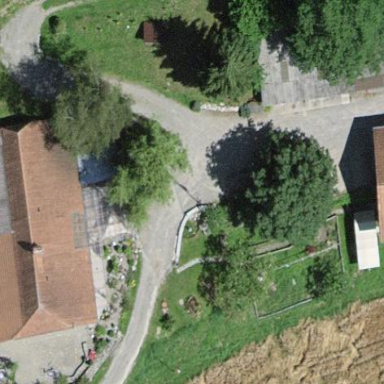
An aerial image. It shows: Farmyard area.